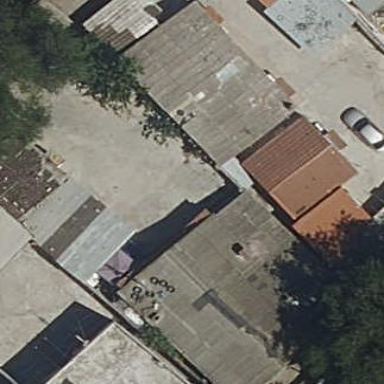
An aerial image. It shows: Residential building.